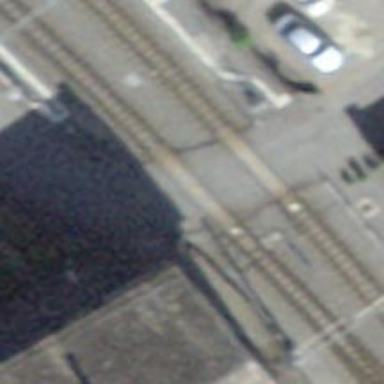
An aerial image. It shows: Level crossing with full barriers and lights.